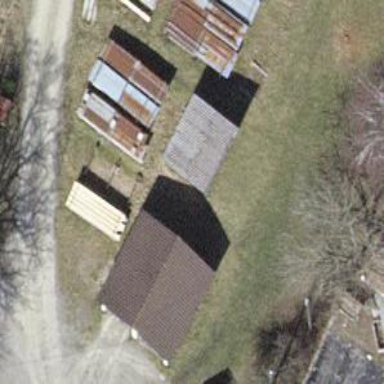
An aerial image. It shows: Garage building.